Question: I had a confusion regarding this module (scipy.cluster.hierarchy) ... and still have some !
For example we have the following dendrogram:

My question is how can I extract the coloured subtrees (each one represent a cluster) in a nice format, say SIF format ?
Now the code to get the plot above is:
'''
import scipy
import scipy.cluster.hierarchy as sch
import matplotlib.pylab as plt
scipy.randn(100,2)
d = sch.distance.pdist(X)
Z= sch.linkage(d,method='complete')
P =sch.dendrogram(Z)
plt.savefig('plot_dendrogram.png')
T = sch.fcluster(Z, 0.5*d.max(), 'distance')
#array([4, 5, 3, 2, 2, 3, 5, 2, 2, 5, 2, 2, 2, 3, 2, 3, 2, 5, 4, 5, 2, 5, 2,
# 3, 3, 3, 1, 3, 4, 2, 2, 4, 2, 4, 3, 3, 2, 5, 5, 5, 3, 2, 2, 2, 5, 4,
# 2, 4, 2, 2, 5, 5, 1, 2, 3, 2, 2, 5, 4, 2, 5, 4, 3, 5, 4, 4, 2, 2, 2,
# 4, 2, 5, 2, 2, 3, 3, 2, 4, 5, 3, 4, 4, 2, 1, 5, 4, 2, 2, 5, 5, 2, 2,
# 5, 5, 5, 4, 3, 3, 2, 4], dtype=int32)
sch.leaders(Z,T)
# (array([190, 191, 182, 193, 194], dtype=int32),
# array([2, 3, 1, 4,5],dtype=int32))
'''
So now, the output of 'fcluster()' gives the clustering of the nodes (by their id's), and 'leaders()' described <URL> is supposed to return 2 arrays:
- first one contains the leader nodes of the clusters generated by Z, here we can see we have 5 clusters, as well as in the plot- and the second one the id's of these clusters
So if this leaders() returns resp. L and M : 'L[2]=182' and 'M[2]=1', then cluster 1 is leaded by node id 182, which doesn't exist in the observations set X, the documentation says "... then it corresponds to a non-singleton cluster". But I can't get it ...
Also, I converted the Z to a tree by 'sch.to_tree(Z)', that will return an easy-to-use tree object, which I want to visualize, but which tool should I use as a graphical platform that manipulate these kind of tree objects as inputs?
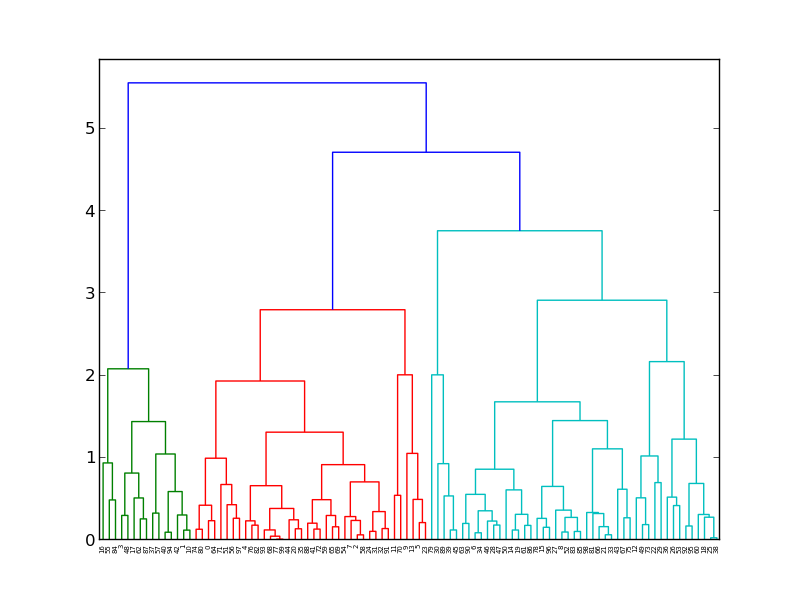
Answer: Answering the part of your question regarding tree manipulation...
As explained in <URL>, you can read the coordinates of the branches reading 'icoord' and 'dcoord' from the tree object. For each branch the coordinated are given from the left to the right.
If you want to manually plot the tree you can use something like:
'''
def plot_tree(P, pos=None):
plt.clf()
icoord = scipy.array(P['icoord'])
dcoord = scipy.array(P['dcoord'])
color_list = scipy.array(P['color_list'])
xmin, xmax = icoord.min(), icoord.max()
ymin, ymax = dcoord.min(), dcoord.max()
if pos:
icoord = icoord[pos]
dcoord = dcoord[pos]
color_list = color_list[pos]
for xs, ys, color in zip(icoord, dcoord, color_list):
plt.plot(xs, ys, color)
plt.xlim(xmin-10, xmax + 0.1*abs(xmax))
plt.ylim(ymin, ymax + 0.1*abs(ymax))
plt.show()
'''
Where, in your code, 'plot_tree(P)' gives:

The function allows you to select just some branches:
'''
plot_tree(P, range(10))
'''

Now you have to know which branches to plot. Maybe the 'fcluster()' output is a little obscure and another way to find which branches to plot based on a minimum and a maximum distance tolerance would be using the output of 'linkage()' directly ('Z' in the OP's case):
'''
dmin = 0.2
dmax = 0.3
pos = scipy.all( (Z[:,2] >= dmin, Z[:,2] <= dmax), axis=0 ).nonzero()
plot_tree( P, pos )
'''
Recommended references:
- <URL>